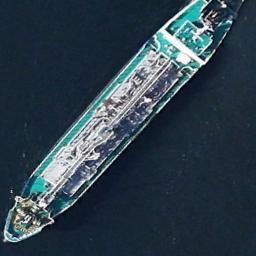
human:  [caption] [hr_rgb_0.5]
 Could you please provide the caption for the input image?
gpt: There is a ship in the blue water .

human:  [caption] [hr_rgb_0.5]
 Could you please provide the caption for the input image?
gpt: A green tanker docked on the blue sea .

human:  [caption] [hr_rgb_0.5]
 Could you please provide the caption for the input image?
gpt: The cargo ship is in the deep blue water .

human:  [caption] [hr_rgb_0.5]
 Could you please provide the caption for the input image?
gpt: There is a ship at sea .

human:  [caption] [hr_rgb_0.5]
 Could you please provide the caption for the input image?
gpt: The ship is surrounded by water .